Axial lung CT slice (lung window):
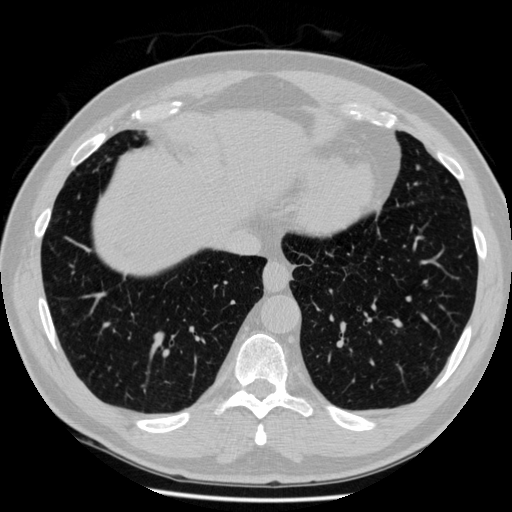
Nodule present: no